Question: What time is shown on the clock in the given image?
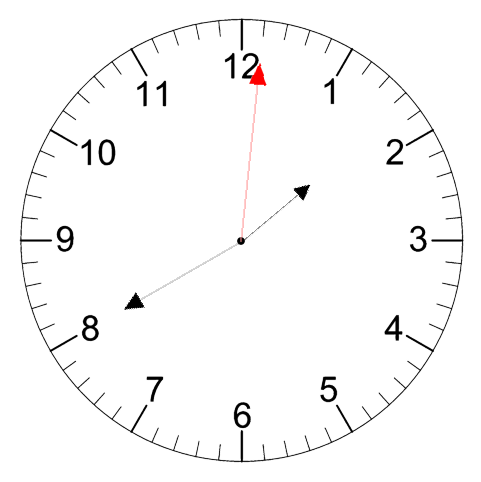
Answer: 01:40:01